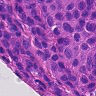
Metastatic tissue present: yes